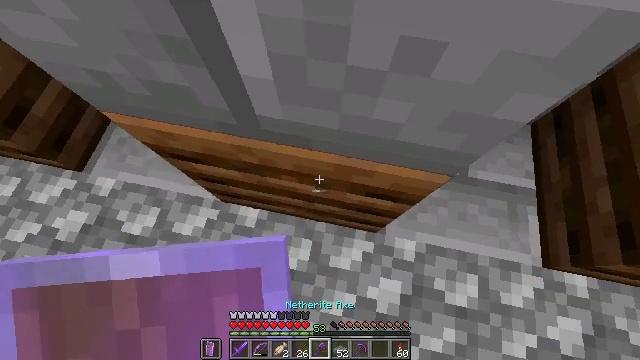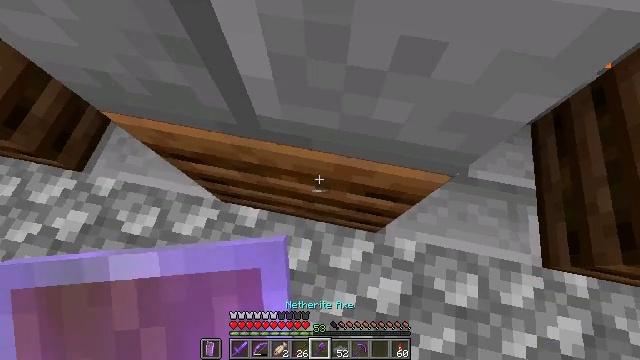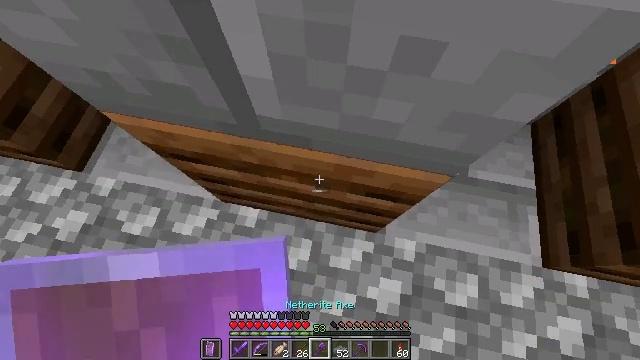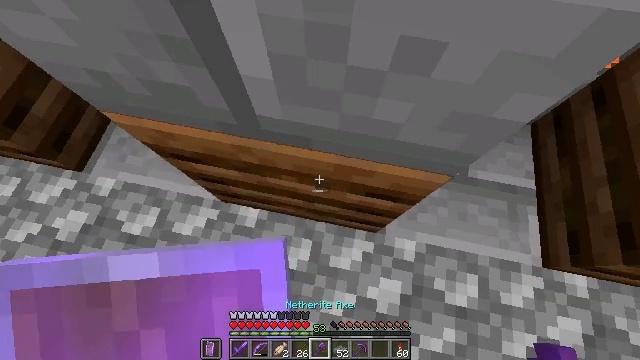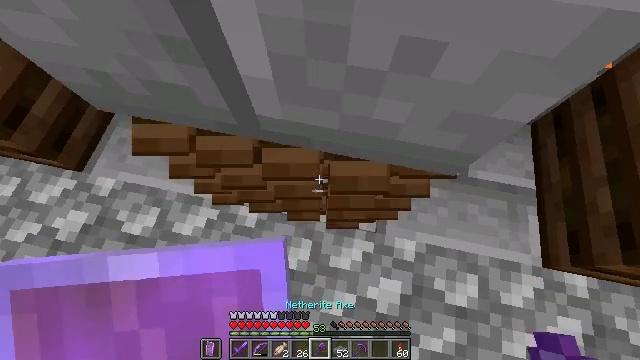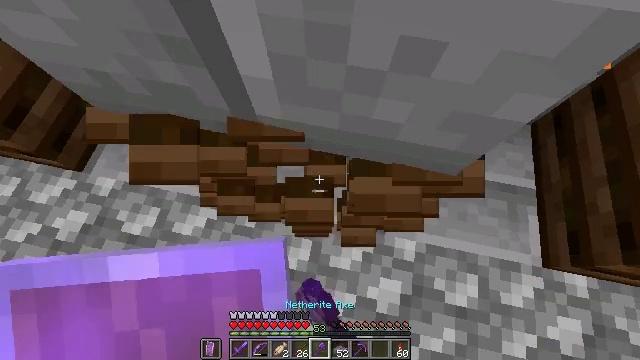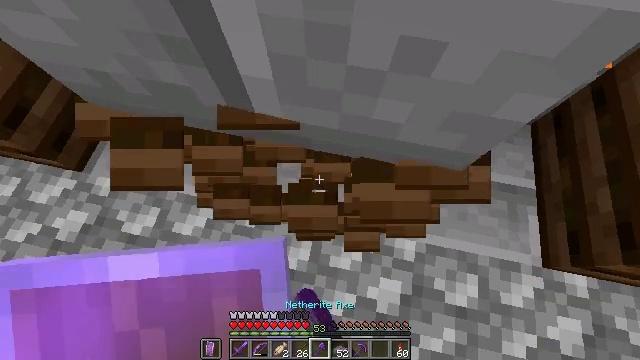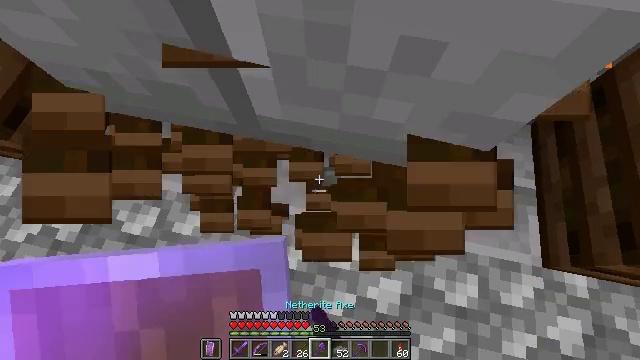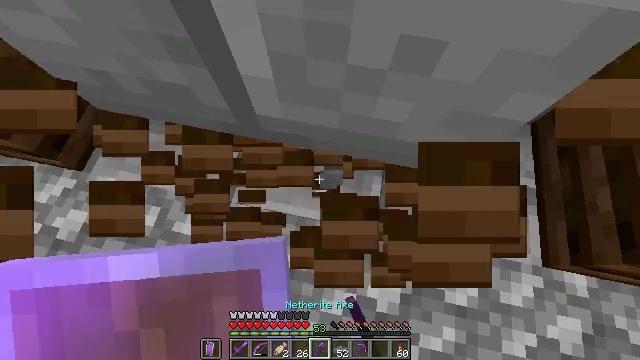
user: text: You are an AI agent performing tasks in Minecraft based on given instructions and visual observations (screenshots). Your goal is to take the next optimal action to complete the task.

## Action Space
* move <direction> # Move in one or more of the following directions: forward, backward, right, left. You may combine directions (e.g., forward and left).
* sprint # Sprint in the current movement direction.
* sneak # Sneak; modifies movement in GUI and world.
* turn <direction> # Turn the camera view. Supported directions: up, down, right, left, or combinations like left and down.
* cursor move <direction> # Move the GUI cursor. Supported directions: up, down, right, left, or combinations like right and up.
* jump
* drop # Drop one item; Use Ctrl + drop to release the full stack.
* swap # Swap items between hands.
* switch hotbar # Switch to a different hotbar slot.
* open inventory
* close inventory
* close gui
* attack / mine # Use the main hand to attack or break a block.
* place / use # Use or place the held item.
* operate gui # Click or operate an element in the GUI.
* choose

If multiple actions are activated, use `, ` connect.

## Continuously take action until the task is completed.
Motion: motion action
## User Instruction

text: Mine the composter block.
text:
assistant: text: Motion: no_op
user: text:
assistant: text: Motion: no_op
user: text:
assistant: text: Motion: no_op
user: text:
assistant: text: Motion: attack / mine
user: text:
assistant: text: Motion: attack / mine
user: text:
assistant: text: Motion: attack / mine
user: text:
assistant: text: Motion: attack / mine
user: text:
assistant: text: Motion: attack / mine
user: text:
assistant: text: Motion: attack / mine